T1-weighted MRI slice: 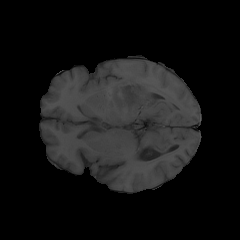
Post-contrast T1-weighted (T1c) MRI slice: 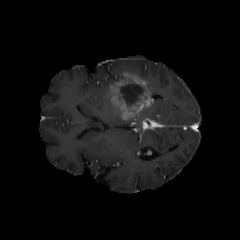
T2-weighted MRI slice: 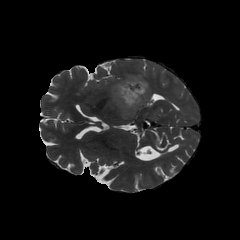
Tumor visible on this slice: yes